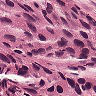
Metastatic tissue present: yes